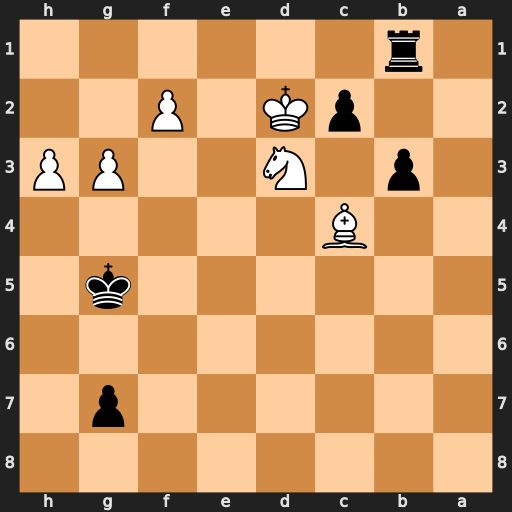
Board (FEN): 8/6p1/8/6k1/2B5/1p1N2PP/2pK1P2/1r6
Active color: b
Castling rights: -
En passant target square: -
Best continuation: Rd1+ Kc3 Rxd3+ Bxd3 c1=Q+